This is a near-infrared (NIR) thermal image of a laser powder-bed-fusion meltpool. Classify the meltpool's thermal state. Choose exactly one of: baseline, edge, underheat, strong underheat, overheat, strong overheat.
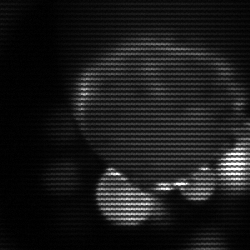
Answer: edge